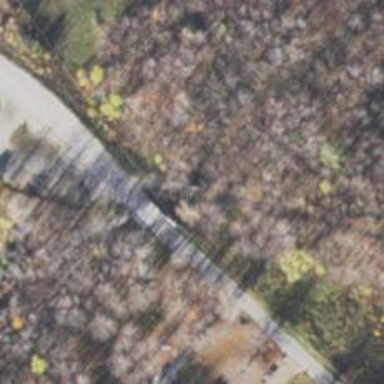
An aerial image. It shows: Path that crosses abandoned railway on bridge.